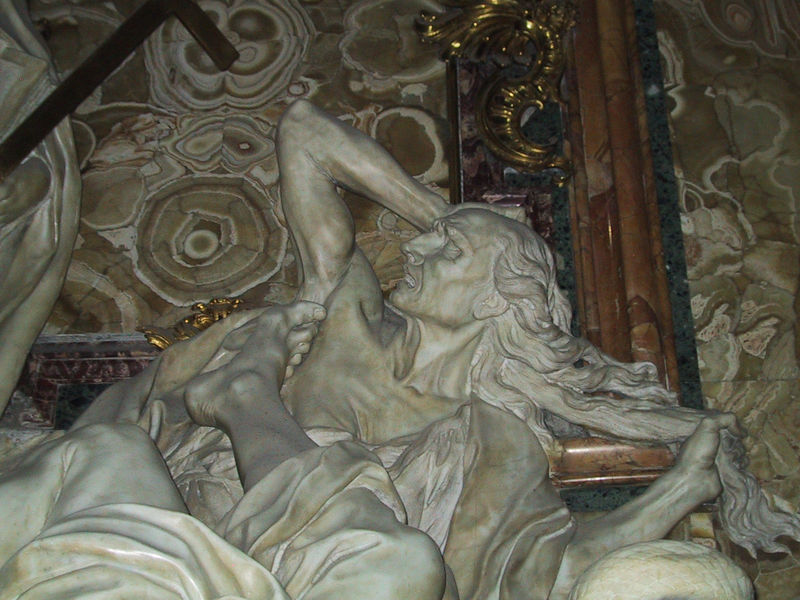
Titel: Ignatius-Altar (hl. Ignatius von Loyola): Der Glaube bekämpft die Idolatrie
Künstler: J. Theodou
Standort: Rom, Il Gesù (EU - I - Latium)
Schlagwörter: fuß, mann, braun, frau, haar, marmor, nase, blick, alt, arme, gesicht, lang, kirche, figur, gold, haare, lange haare, renaissance, skulptur, statue, beine, bein, füße, plastik, liegend, foto, kreuz, altar, dynamisch, muskel, dramatisch, sturz, religiös, mamor, michelangelo, verzerrt, skluptur, sünder, raufen, süner, skultpurengruppe, farbmamor